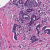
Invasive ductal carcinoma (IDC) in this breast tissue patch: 0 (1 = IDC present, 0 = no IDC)